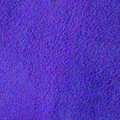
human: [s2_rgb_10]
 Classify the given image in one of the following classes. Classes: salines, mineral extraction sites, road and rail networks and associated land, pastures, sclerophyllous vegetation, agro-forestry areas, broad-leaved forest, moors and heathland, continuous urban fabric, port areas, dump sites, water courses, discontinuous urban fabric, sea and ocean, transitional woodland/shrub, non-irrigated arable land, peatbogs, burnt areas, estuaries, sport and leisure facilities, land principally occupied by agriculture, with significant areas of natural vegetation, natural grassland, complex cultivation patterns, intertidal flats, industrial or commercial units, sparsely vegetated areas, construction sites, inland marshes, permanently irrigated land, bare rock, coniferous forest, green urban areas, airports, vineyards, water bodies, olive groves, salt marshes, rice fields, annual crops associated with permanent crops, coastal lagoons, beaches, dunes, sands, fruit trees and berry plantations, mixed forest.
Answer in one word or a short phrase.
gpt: water bodies